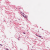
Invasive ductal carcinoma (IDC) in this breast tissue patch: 0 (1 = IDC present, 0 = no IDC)